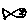
Label: fish